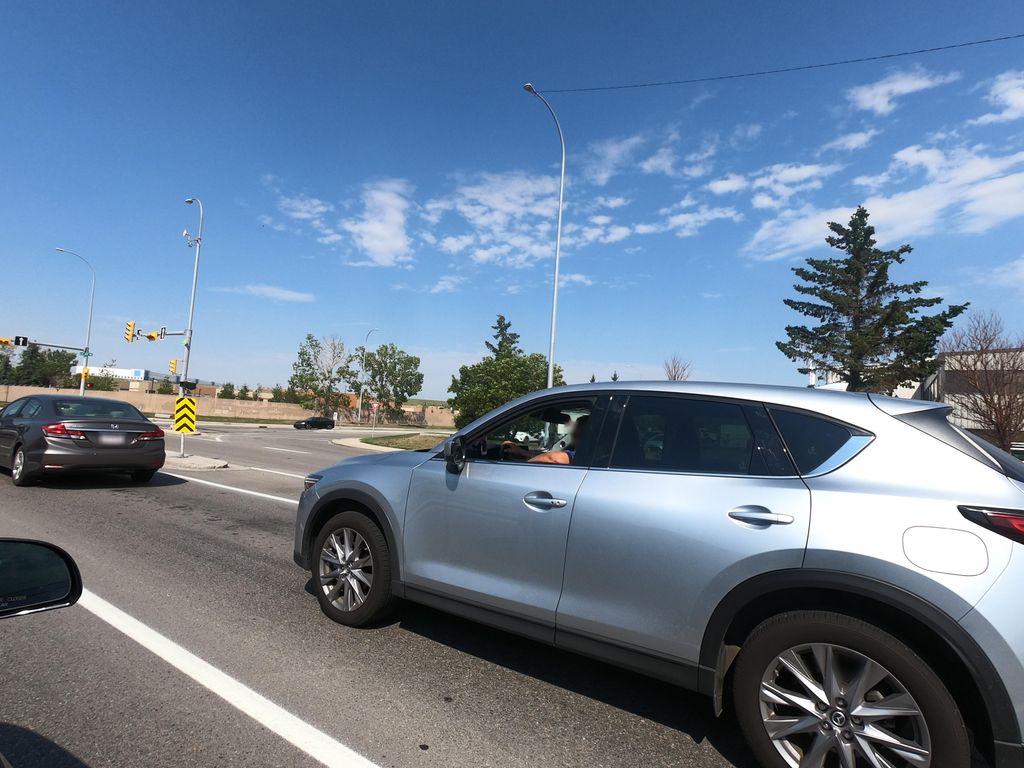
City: calgary